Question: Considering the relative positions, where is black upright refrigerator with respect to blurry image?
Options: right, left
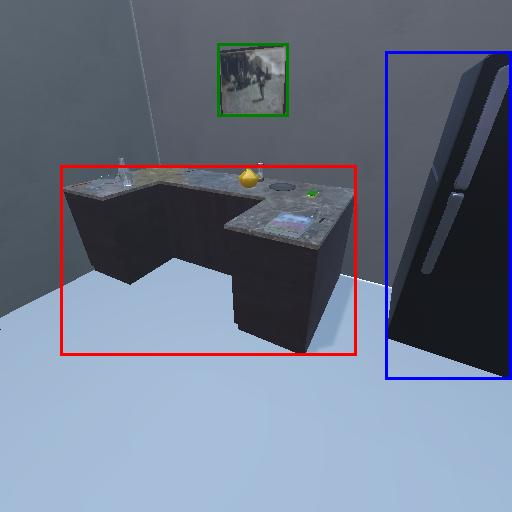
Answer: right